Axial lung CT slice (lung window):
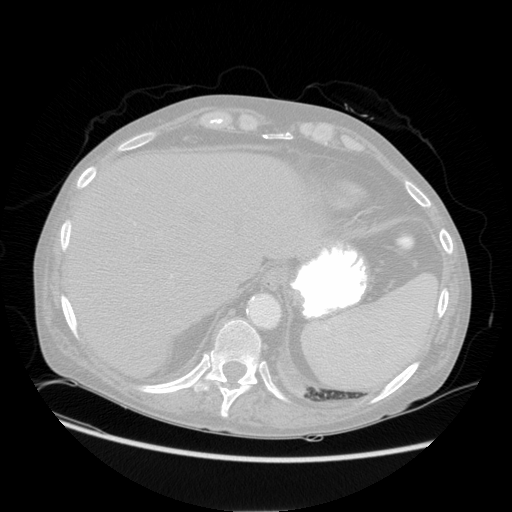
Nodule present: no